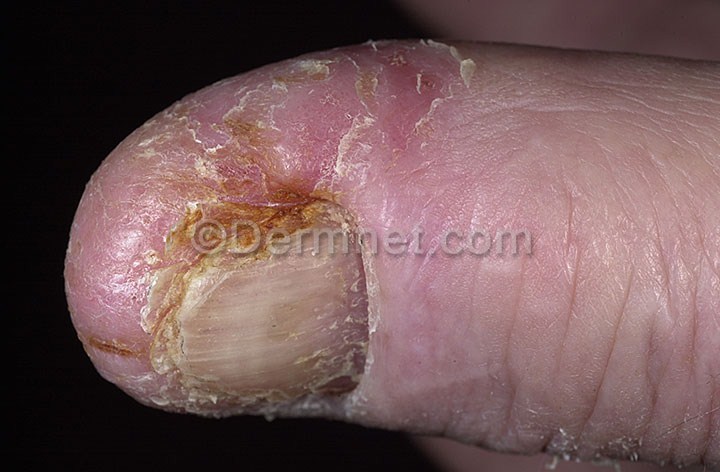
Disease: Eczema Photos